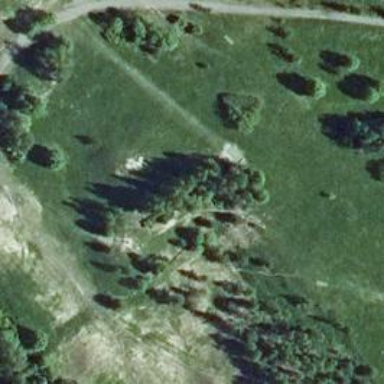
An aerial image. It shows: Disc golf tee area.